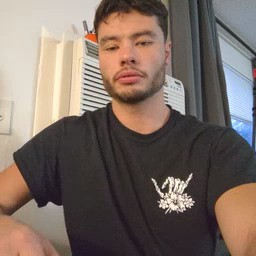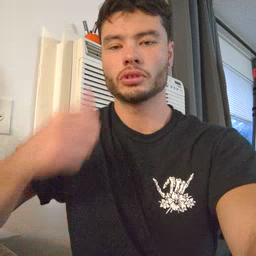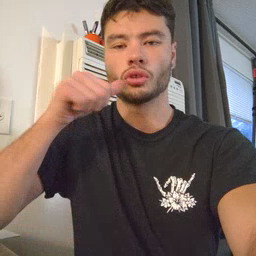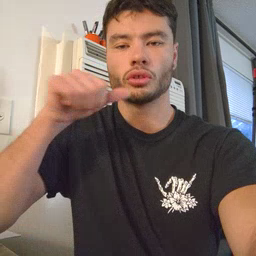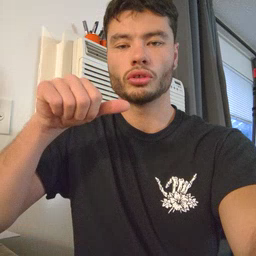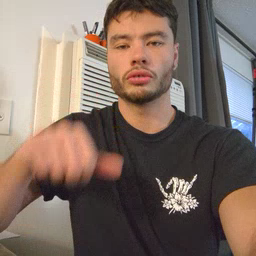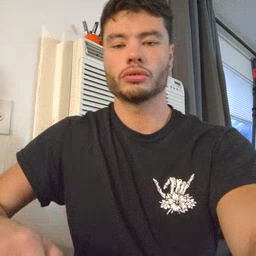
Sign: girl